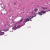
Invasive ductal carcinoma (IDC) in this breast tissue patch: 0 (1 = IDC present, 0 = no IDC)